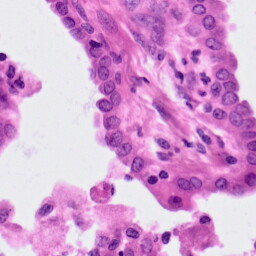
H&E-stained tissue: Lung